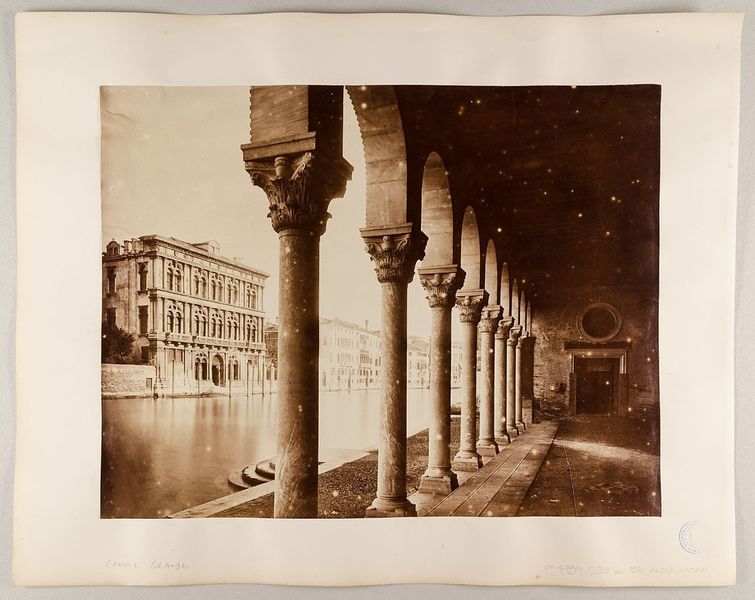
Titel: Venedig - Canale Grande
Künstler: Carlo Naya
Standort: Hamburg
Institution: Museum für Kunst und Gewerbe Hamburg
Schlagwörter: stadt, pfeiler, kanal, fassade, ort, dorf, foto, fotografie, photographie, stadtansicht, photo, karton, canal, architekturfotografie, grande, albumin, lichtbild, reisefotografie, historische, alte stadtansicht, architekturphotographie, bildwerke, angewandte und bildende kunst, hessische systematik, alte ansicht, schwarzweißpositivverfahren, silbersalzverfahren, schwarzweißfotografie, gebäude, örtlichkeit, straße, stätte, reisephotographie, albuminpapier, säule